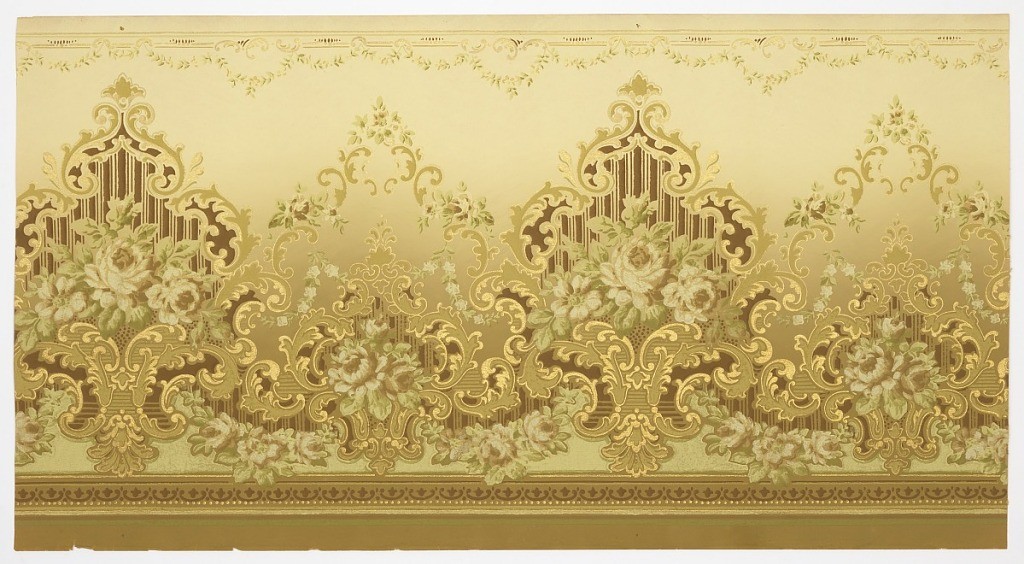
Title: Frieze
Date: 1905–1915
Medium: Machine-printed paper
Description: Alternating large and small medallions with yellow rose insets, connected by yellow rose swags. Above the smaller medallions are floral scrolls. Top has metallic gold and slight beading, scrolls, and floral swag. Bottom has stripes, beading and scrolls. Background of medallion has horizontal and vertical brown stripes. Ground fades from a brown-green to a beige (bottom to top). Printed in greens, browns, and creams, and metallic gold.